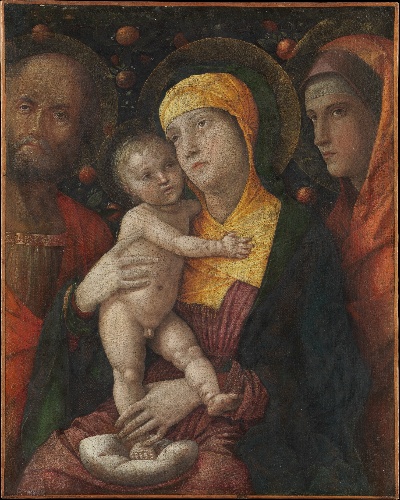
Title: The Holy Family with Saint Mary Magdalen
Artist: Andrea Mantegna
Artist bio: Italian, Isola di Carturo 1430/31–1506 Mantua
Date: ca. 1495–1500
Object type: Painting
Classification: Paintings
Medium: Distemper on canvas
Dimensions: 22 1/2 x 18 in. (57.2 x 45.7 cm)
Department: European Paintings
Credit line: Bequest of Benjamin Altman, 1913
Accession year: 1914
Repository: Metropolitan Museum of Art, New York, NY
Tags: Holy Family|Mary Magdalene|Jesus